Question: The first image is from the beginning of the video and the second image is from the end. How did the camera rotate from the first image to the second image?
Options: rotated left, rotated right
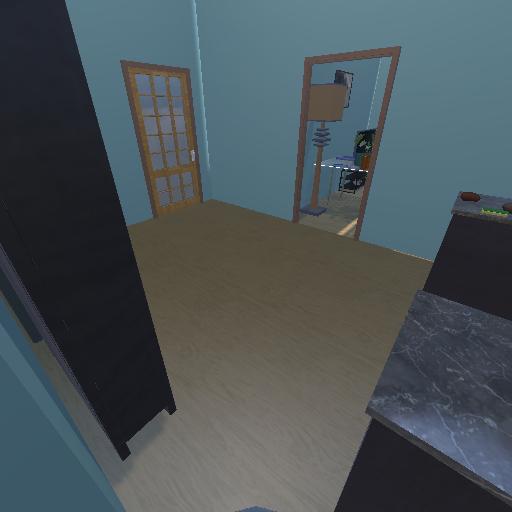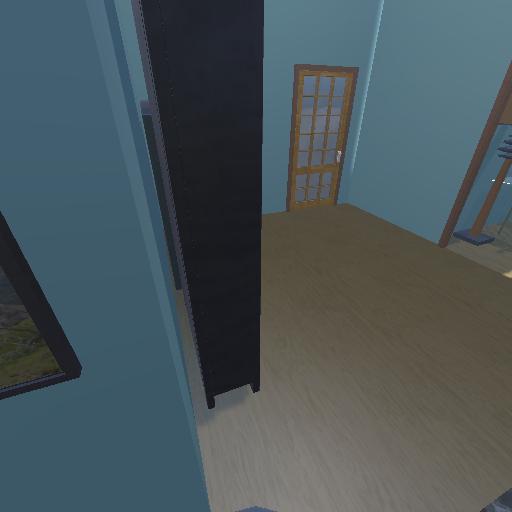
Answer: rotated left